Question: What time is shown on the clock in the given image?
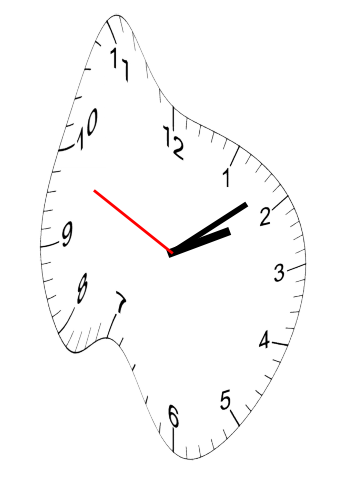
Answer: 02:08:49